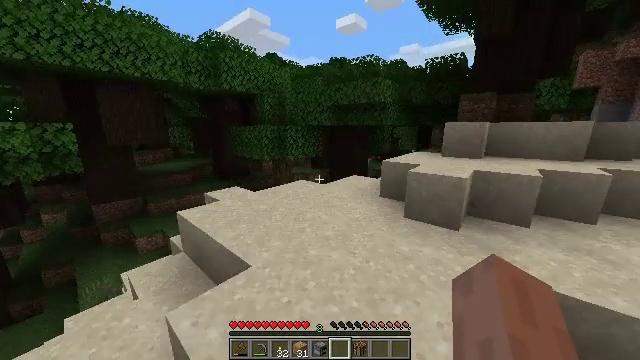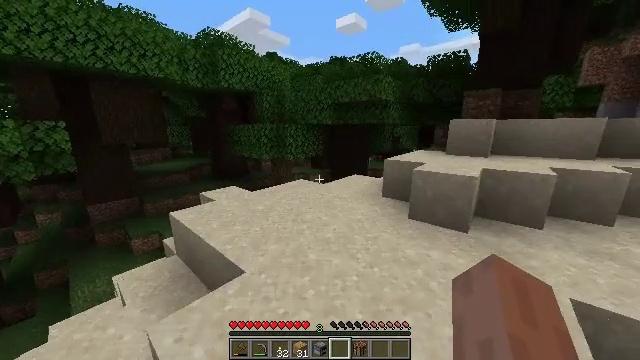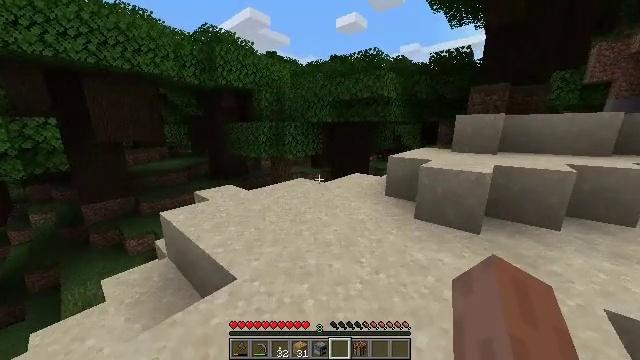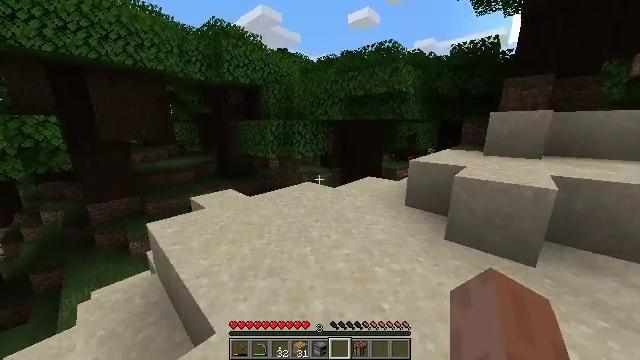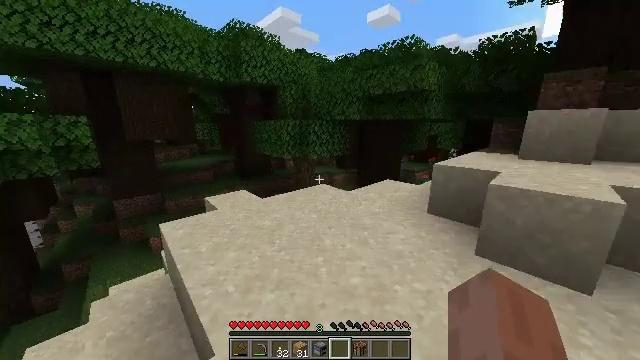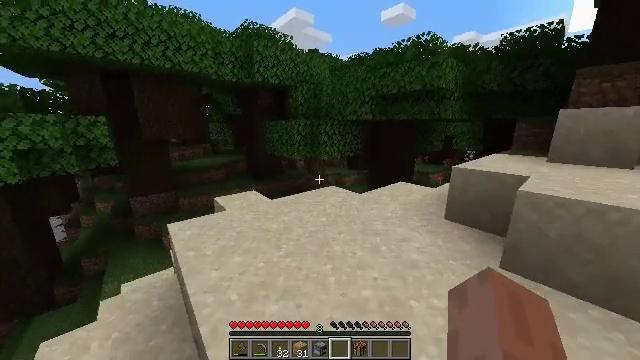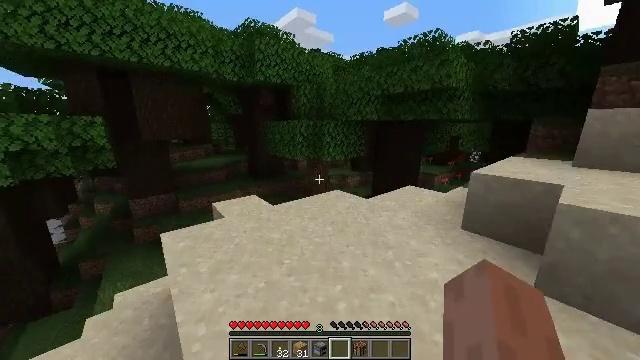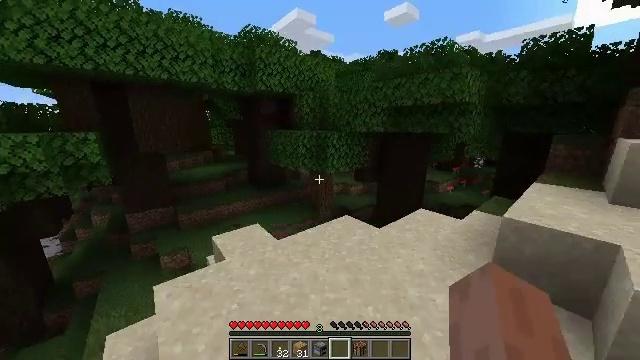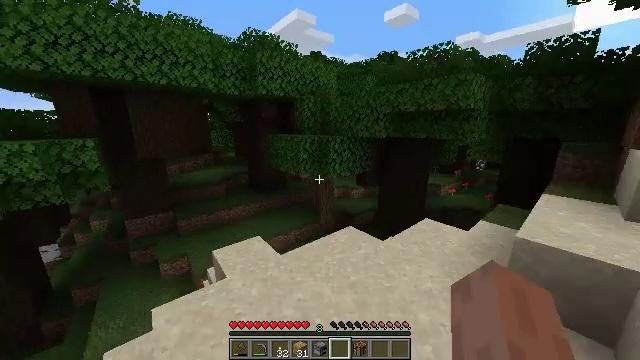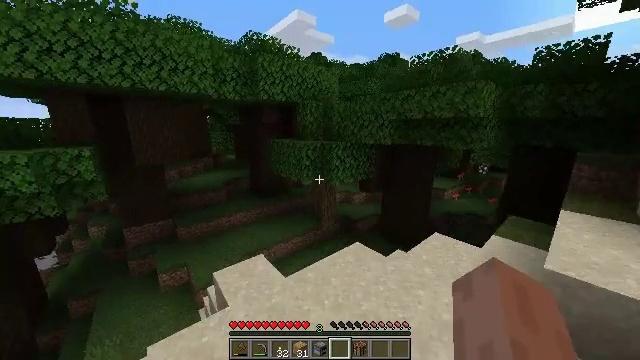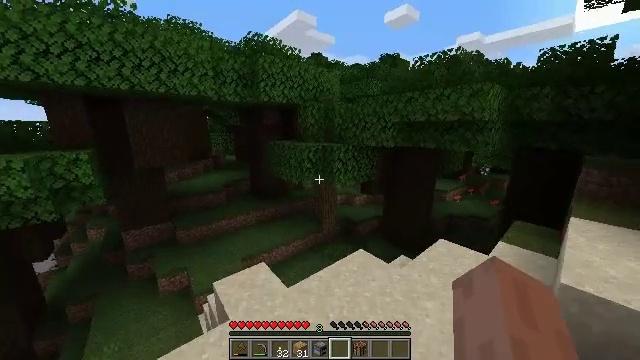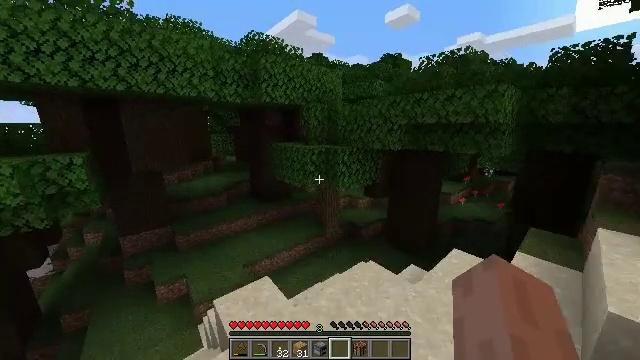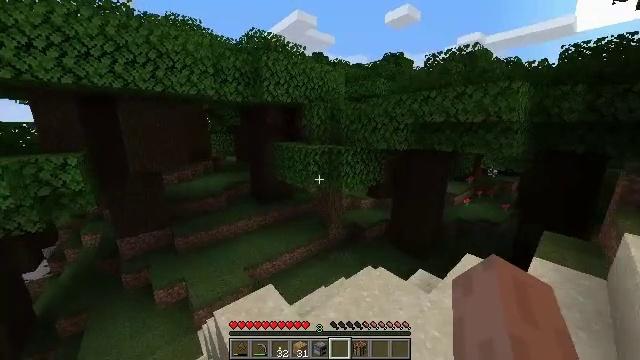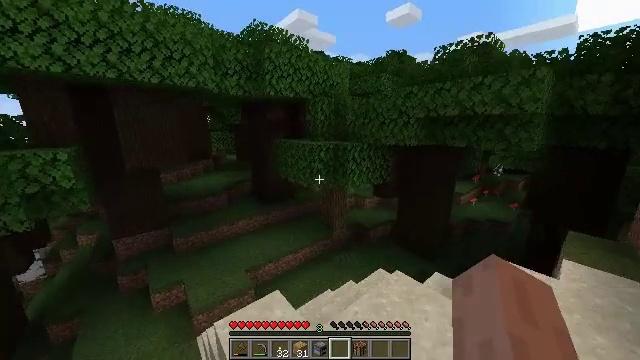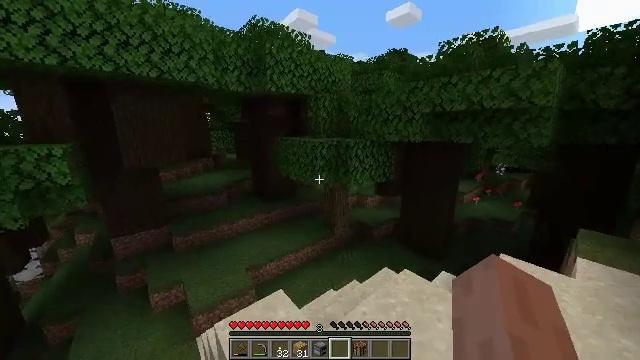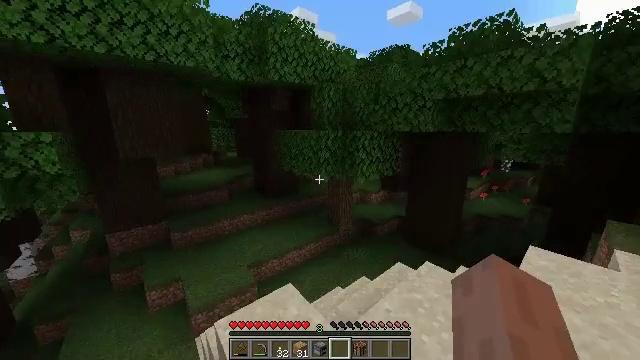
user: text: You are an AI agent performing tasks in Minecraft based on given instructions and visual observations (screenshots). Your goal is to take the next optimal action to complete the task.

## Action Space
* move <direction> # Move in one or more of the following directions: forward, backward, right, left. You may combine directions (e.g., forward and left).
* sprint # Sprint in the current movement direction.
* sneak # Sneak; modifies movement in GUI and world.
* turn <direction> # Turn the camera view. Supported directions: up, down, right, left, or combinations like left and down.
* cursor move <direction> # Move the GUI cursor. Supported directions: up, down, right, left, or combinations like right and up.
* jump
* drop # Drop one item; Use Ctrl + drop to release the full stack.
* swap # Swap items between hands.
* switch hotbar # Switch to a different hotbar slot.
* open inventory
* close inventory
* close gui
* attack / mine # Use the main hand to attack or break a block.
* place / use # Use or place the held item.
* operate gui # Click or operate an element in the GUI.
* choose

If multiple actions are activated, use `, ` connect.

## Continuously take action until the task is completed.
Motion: motion action
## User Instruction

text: Break the red mushroom block.
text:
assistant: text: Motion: move forward, sprint
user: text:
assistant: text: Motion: move forward, sprint
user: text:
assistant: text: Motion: move forward, sprint, turn left
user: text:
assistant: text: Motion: move forward, sprint, turn left
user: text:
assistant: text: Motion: move forward and move left, sprint, turn left
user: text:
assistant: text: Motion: move forward and move left, sprint, jump
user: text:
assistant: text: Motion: move forward and move left, sprint, jump
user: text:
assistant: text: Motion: move forward and move left, sprint, jump
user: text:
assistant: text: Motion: move forward and move left, sprint, jump
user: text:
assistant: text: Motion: move forward and move left, sprint, jump
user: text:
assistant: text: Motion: move forward and move left, sprint
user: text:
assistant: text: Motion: move forward and move left, sprint
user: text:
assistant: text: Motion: move forward and move left, sprint
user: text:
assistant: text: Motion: move forward and move left, sprint
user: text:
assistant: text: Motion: move forward and move left, sprint
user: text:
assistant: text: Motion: move forward and move left, sprint
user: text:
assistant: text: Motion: move forward and move left, sprint
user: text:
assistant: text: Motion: move forward and move left, sprint
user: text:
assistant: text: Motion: move forward and move left, sprint
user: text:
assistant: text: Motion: move forward and move left, sprint
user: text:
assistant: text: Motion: move forward and move left, sprint
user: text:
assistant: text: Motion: move forward and move left, sprint
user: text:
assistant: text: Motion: move forward and move left, sprint
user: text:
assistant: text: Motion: move forward and move left, sprint
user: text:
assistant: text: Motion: move forward and move left, sprint
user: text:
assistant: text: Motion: move forward and move left, sprint
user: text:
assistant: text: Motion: move forward and move left, sprint
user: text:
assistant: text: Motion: move forward and move left, sprint, jump
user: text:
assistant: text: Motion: move forward and move left, sprint, jump
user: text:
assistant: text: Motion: move forward and move left, sprint, jump